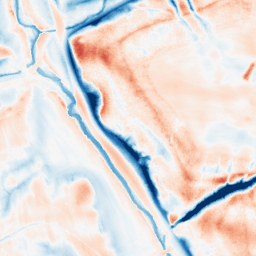
Category: trend_removal
Decomposition family: local_polynomial
Decomposition parameters: window_size: 31
degree: 1
Upsampling method: regularized
Upsampling parameters: scale: 2
lambda_reg: 0.01
Upsampling scale: 2